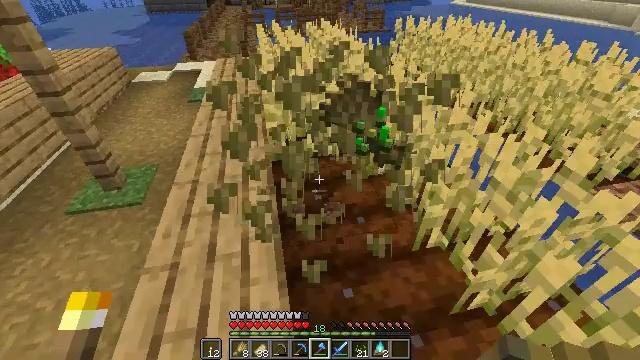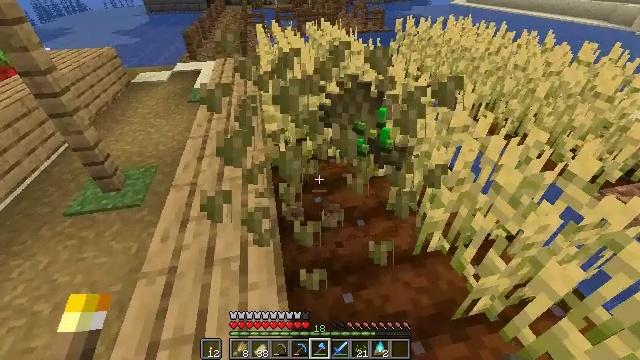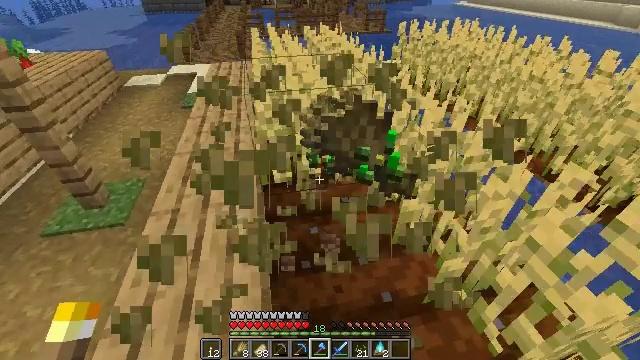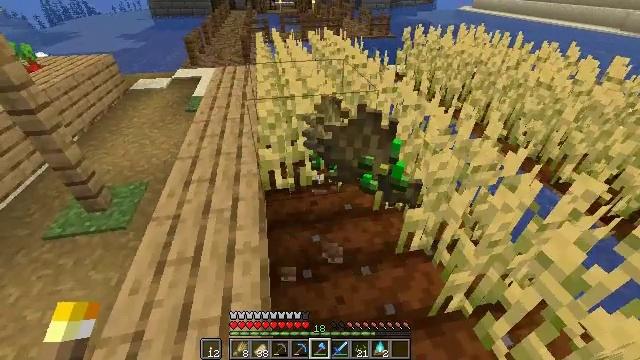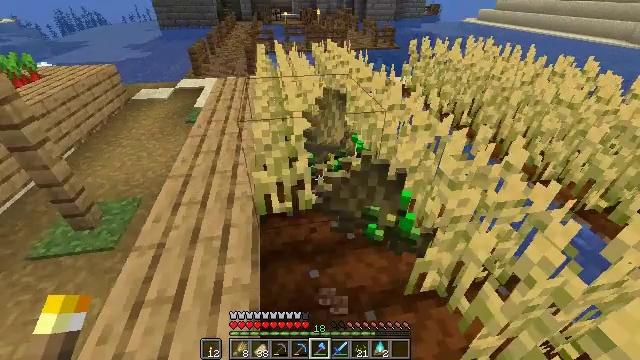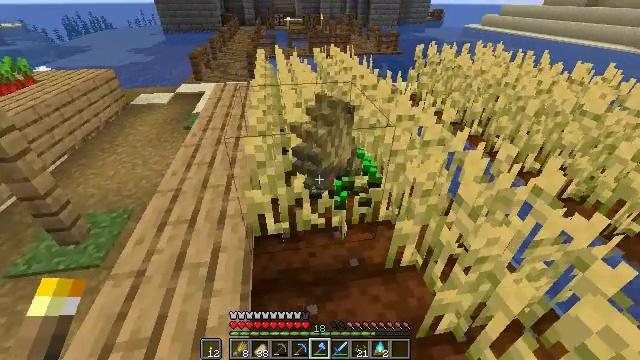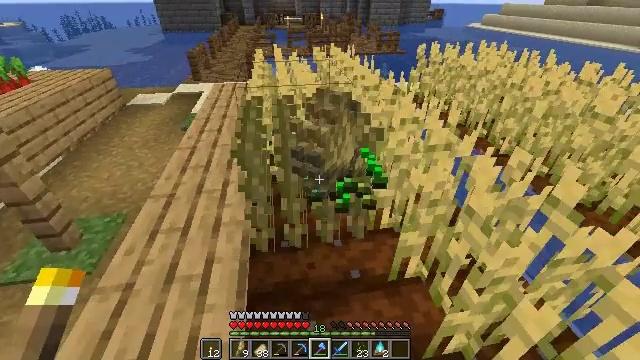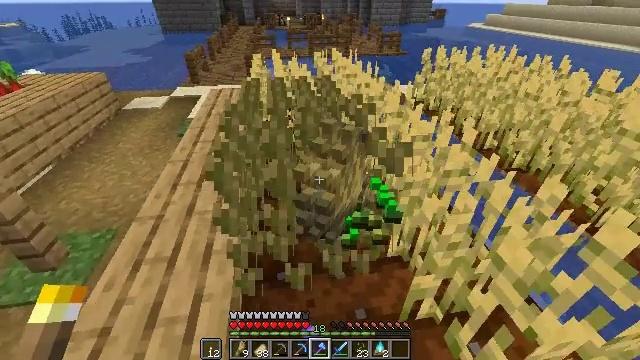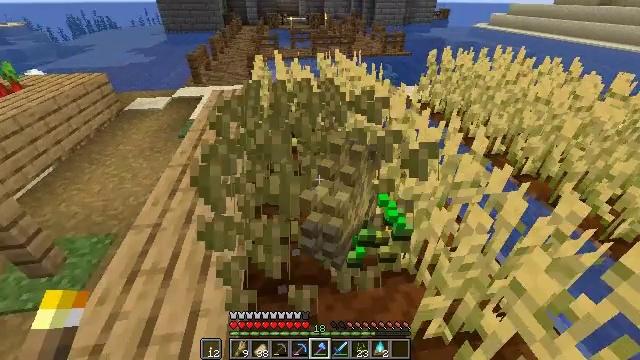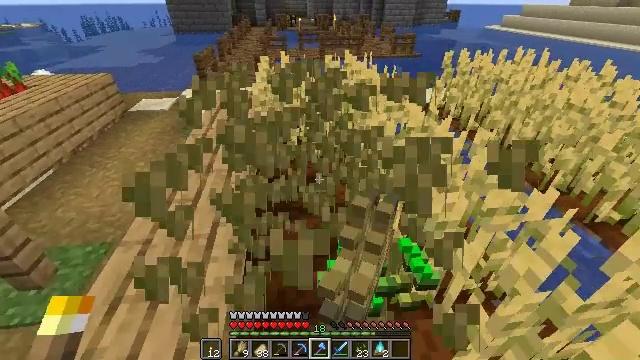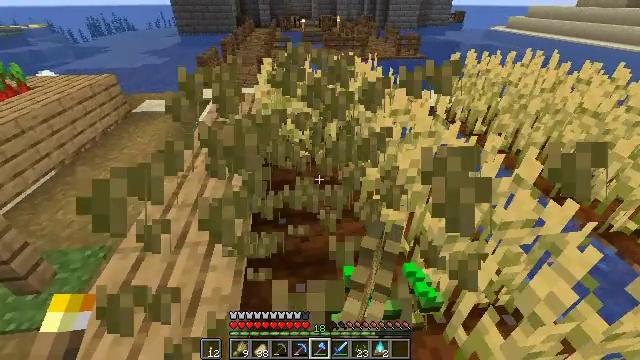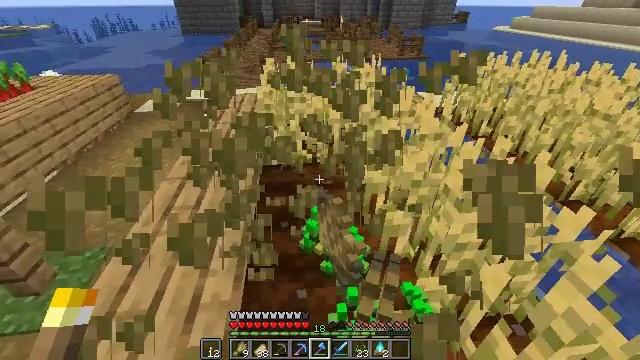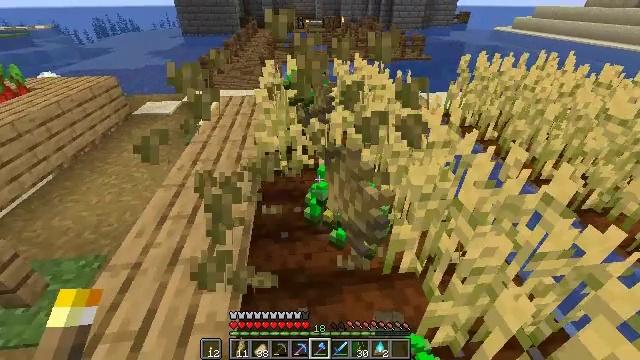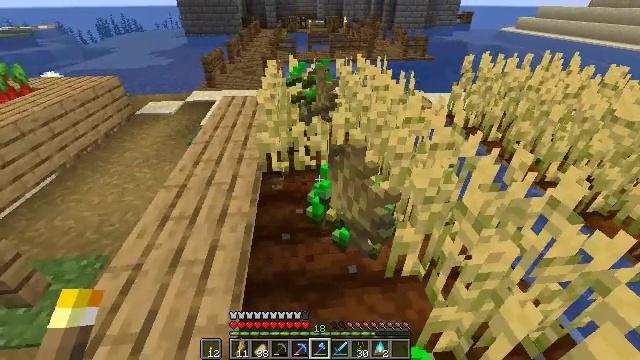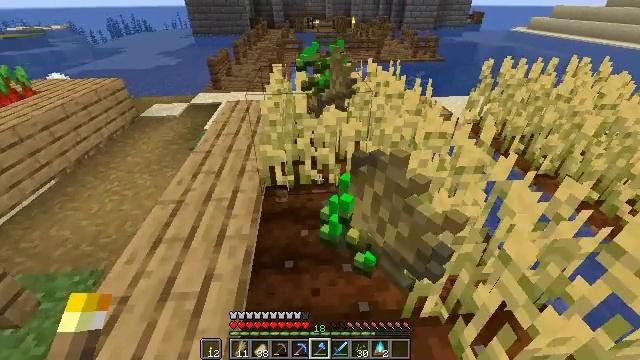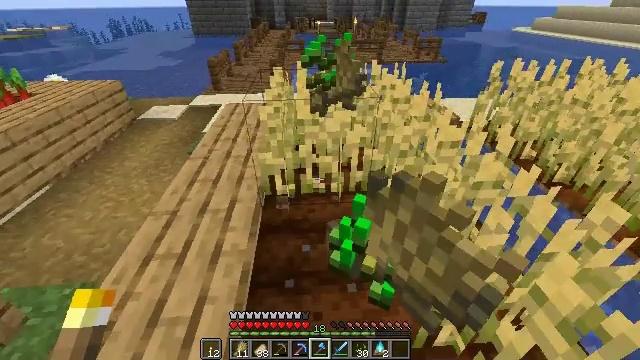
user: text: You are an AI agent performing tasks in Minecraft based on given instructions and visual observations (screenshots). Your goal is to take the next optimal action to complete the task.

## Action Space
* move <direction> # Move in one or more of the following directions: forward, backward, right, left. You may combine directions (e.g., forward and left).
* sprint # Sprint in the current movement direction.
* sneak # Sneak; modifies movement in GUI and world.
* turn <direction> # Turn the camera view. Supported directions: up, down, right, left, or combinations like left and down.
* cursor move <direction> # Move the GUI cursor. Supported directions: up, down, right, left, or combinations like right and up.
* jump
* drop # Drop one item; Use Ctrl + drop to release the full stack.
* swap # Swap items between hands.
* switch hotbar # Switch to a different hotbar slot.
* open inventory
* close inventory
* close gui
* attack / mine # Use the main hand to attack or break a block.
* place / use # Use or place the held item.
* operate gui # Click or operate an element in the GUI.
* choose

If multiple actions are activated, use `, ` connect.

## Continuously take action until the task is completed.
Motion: motion action
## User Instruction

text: Get wheat from the farmland.
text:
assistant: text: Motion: move forward
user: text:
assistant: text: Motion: move forward
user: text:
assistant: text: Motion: move forward
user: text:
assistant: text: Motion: move forward, turn up
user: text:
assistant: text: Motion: move forward
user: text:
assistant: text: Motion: move forward, attack / mine
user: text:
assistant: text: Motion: move forward, attack / mine
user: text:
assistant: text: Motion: move forward, attack / mine
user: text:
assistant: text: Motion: turn left
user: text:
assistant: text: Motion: no_op
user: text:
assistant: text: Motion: attack / mine
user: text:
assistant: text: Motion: move forward, attack / mine
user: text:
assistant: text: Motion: move forward, attack / mine
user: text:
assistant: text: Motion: move forward, turn left
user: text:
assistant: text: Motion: move forward
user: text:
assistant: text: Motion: no_op
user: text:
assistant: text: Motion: attack / mine
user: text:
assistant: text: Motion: attack / mine
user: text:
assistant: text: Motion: move forward, attack / mine
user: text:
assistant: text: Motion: move forward, attack / mine
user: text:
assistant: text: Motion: move forward
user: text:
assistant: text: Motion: move forward
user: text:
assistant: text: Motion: move forward
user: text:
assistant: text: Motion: move forward, attack / mine
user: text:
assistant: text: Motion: attack / mine
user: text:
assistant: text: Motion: attack / mine
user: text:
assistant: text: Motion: move forward
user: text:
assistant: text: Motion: move forward
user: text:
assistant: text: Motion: move forward, turn right
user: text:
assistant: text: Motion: move forward, turn right and down